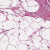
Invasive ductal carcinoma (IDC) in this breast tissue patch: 1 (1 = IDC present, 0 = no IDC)